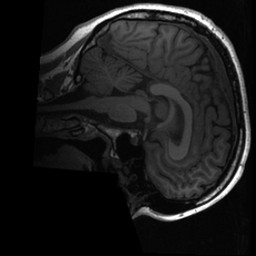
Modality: T1w
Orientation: sagittal